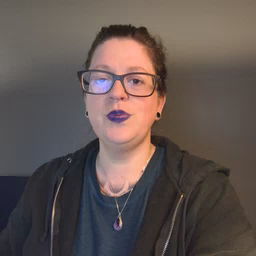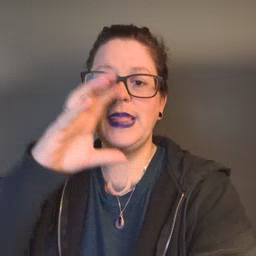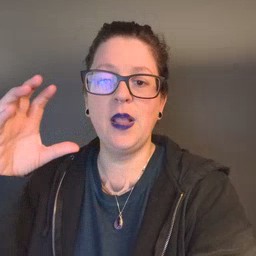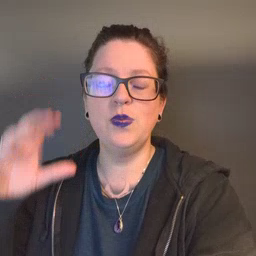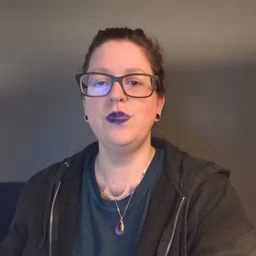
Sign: cloud